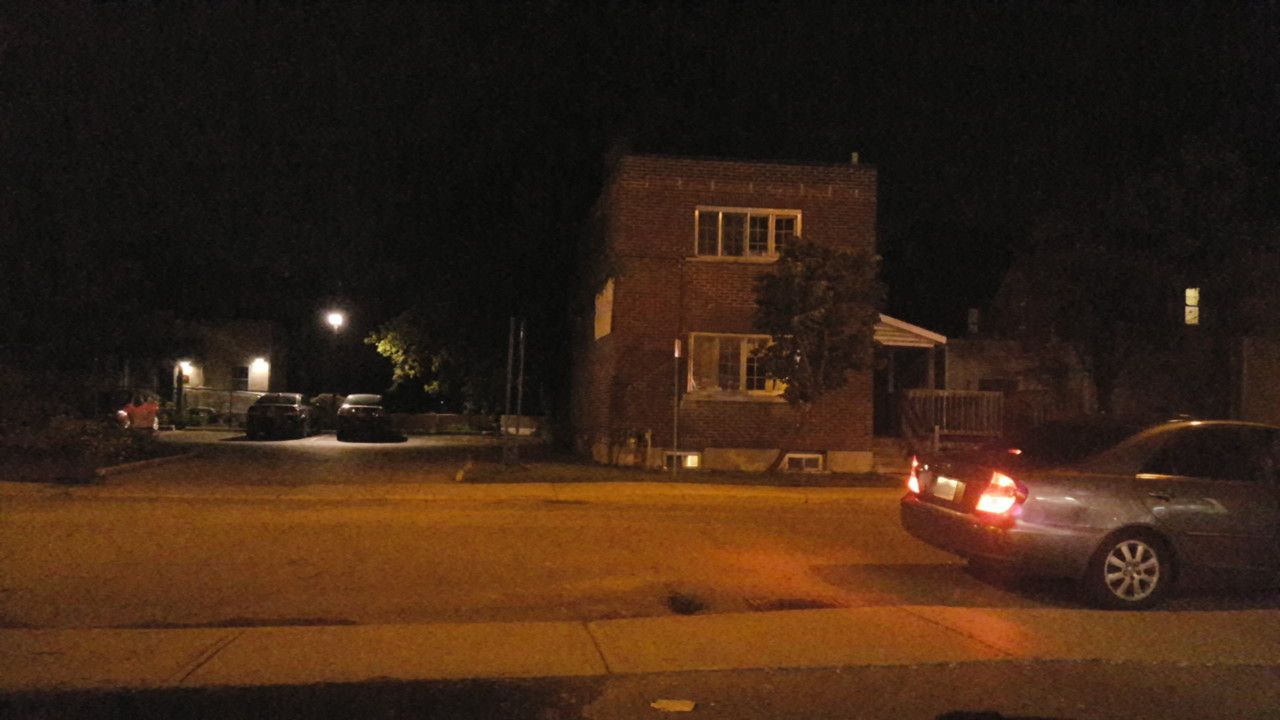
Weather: clear
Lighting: night
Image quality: slightly poor
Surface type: driving surface
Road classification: footway
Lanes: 2
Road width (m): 1.5
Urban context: urban centre
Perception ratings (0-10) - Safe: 1.42, Lively: 6.3, Beautiful: 4.89, Boring: 2.34, Depressing: 0.89, Wealthy: 7.96